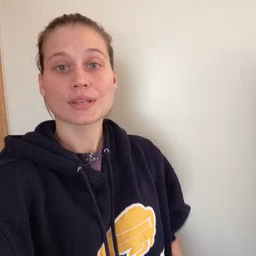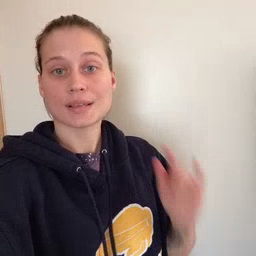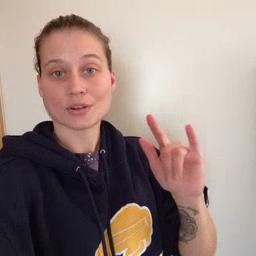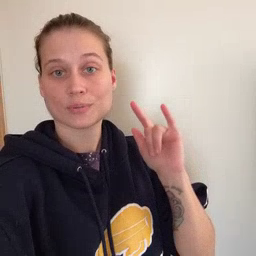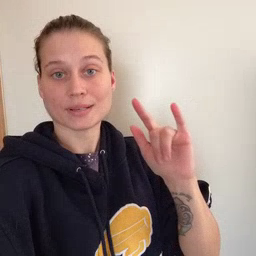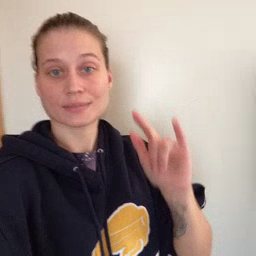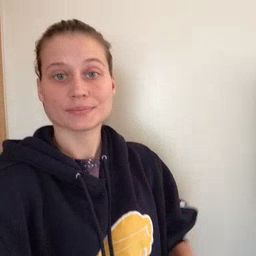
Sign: airplane